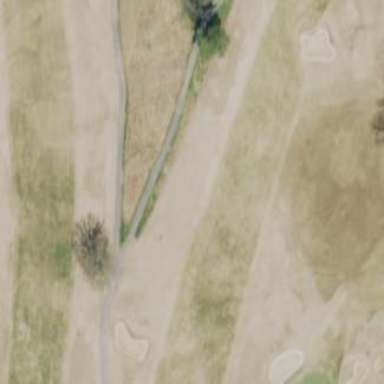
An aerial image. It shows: Grassy area designated as golf fairway.